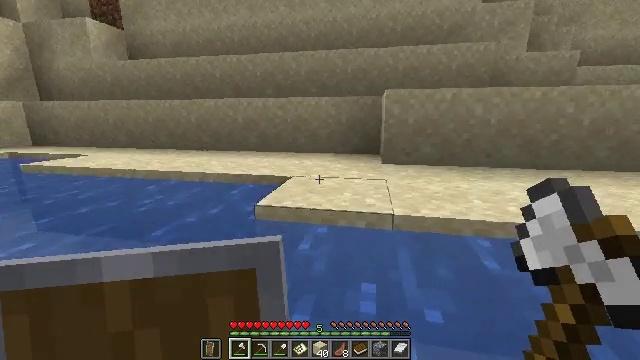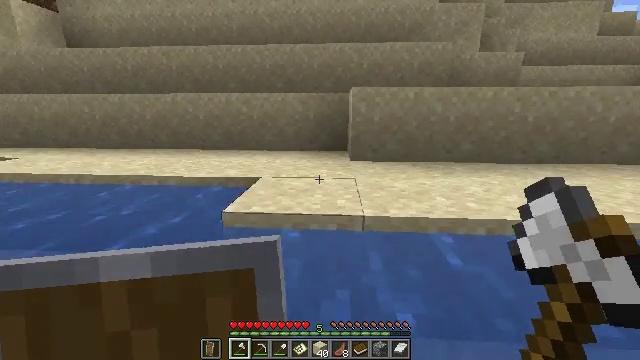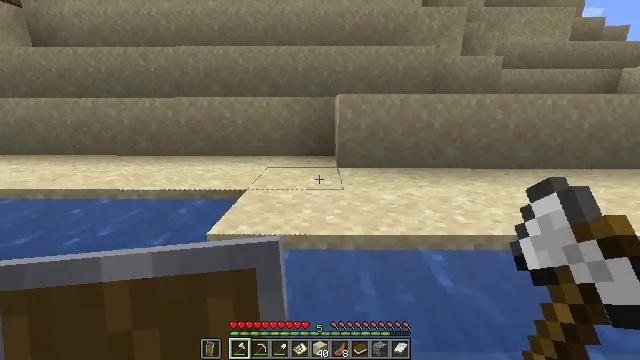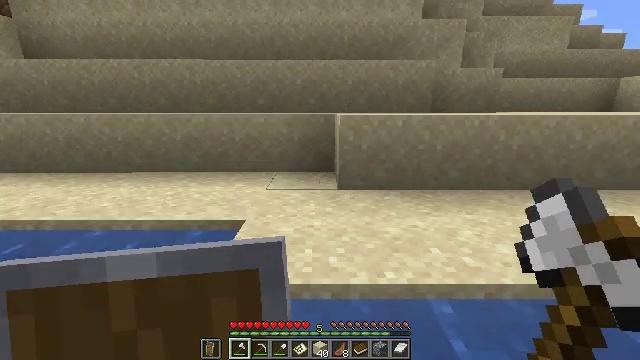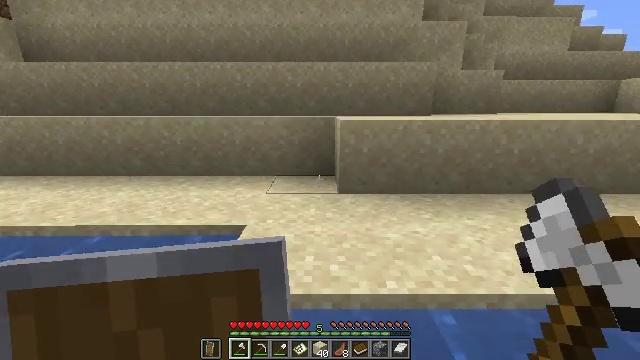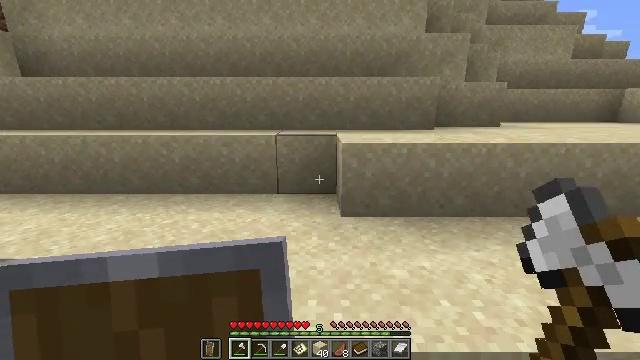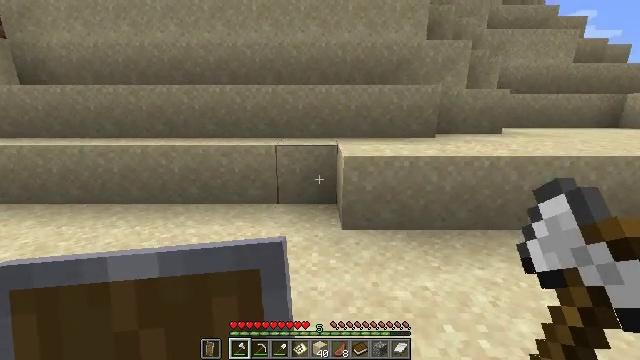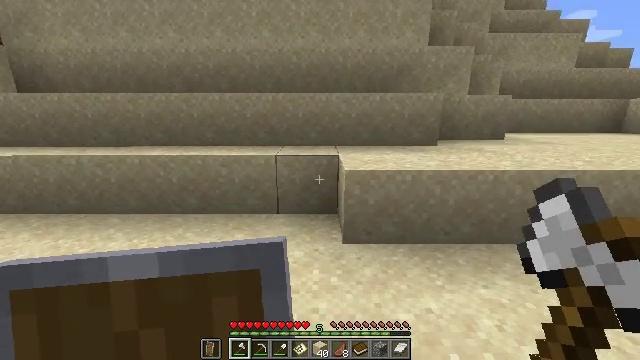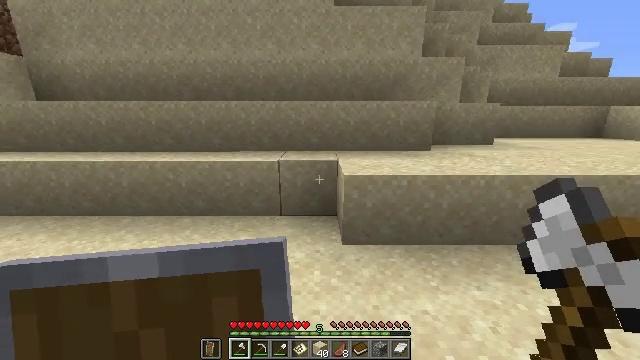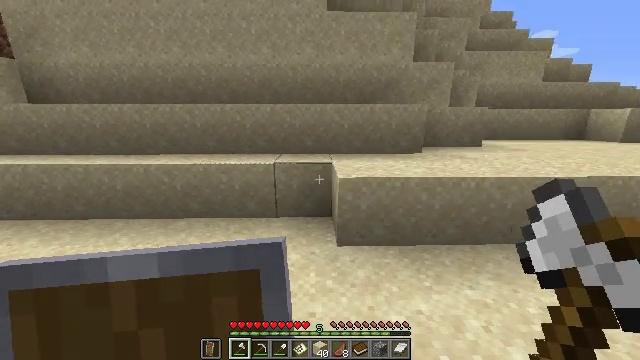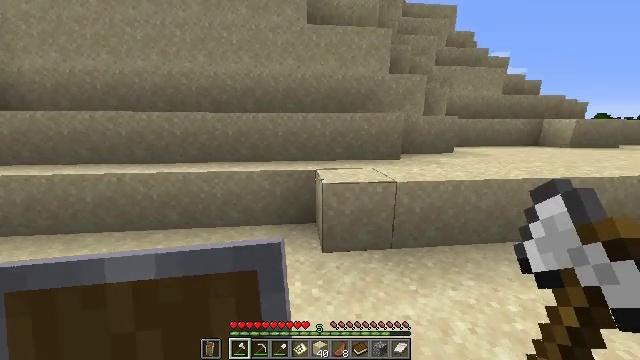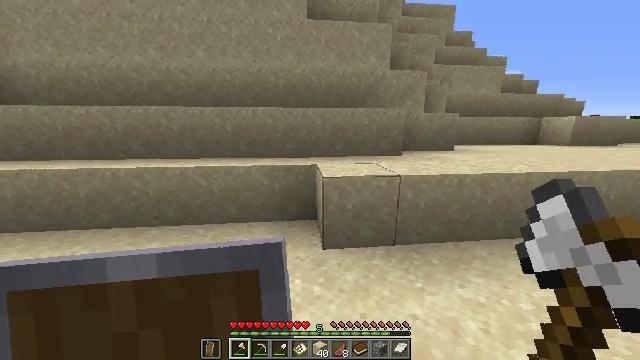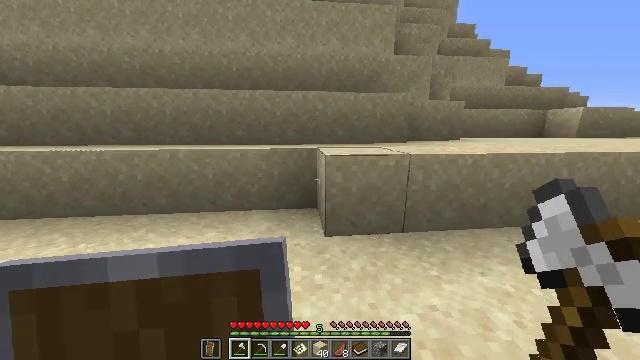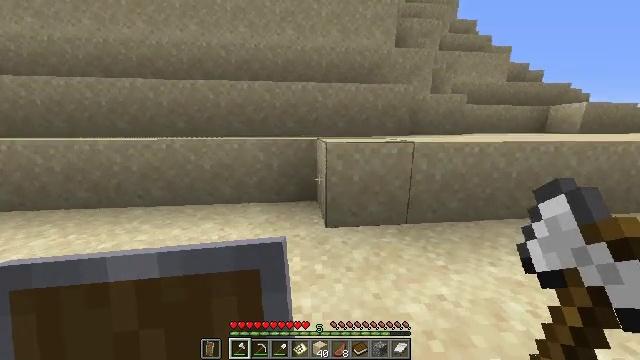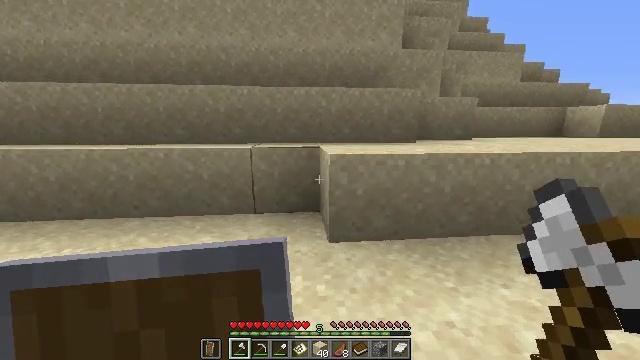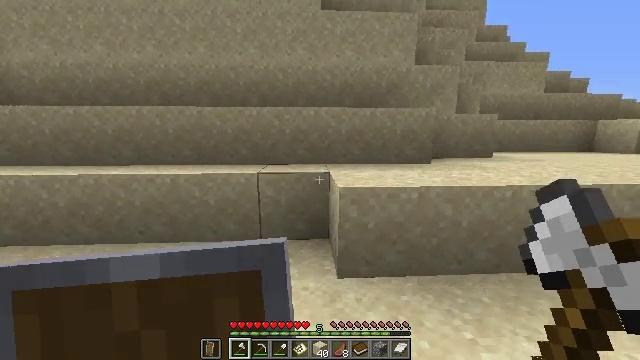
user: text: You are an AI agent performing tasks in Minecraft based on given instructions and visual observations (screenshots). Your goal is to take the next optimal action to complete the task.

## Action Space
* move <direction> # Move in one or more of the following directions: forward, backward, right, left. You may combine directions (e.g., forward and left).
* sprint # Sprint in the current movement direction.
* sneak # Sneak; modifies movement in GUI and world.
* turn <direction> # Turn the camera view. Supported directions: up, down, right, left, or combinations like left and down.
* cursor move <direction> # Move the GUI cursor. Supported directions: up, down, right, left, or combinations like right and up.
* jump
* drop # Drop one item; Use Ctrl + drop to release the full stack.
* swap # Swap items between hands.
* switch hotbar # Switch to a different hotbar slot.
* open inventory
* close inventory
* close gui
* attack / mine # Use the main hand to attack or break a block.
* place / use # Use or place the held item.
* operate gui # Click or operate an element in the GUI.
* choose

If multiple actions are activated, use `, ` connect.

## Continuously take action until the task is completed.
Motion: motion action
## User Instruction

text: Remove a filled map from the inventory.
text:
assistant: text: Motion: move forward, sprint, turn right and down, jump
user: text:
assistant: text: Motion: move forward, sprint, turn right, jump
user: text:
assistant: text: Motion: move forward, sprint, jump
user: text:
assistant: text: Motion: move forward, sprint, jump
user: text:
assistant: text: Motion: move forward, sprint, jump
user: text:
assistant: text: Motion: move forward, sprint, jump
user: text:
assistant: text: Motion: move forward, sprint, jump
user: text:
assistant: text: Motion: move forward, sprint, jump
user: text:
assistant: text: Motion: move forward, sprint, turn right, jump
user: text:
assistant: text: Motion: move forward, sprint, turn right and up, jump
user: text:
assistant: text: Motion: move forward, sprint, jump
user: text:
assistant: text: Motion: move forward, sprint, jump
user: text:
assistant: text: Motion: move forward, sprint, jump
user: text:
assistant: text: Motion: move forward, sprint, jump
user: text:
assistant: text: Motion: move forward, sprint, turn left and up, jump
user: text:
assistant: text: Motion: move forward, sprint, turn left and up, jump
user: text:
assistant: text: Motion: move forward, sprint, turn left and up, jump
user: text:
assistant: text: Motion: move forward, sprint, turn left, jump
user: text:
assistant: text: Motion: move forward and move right, sprint, turn left, jump
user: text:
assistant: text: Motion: move forward and move right, sprint, turn left, jump
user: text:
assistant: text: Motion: move forward and move right, sprint, turn left, jump
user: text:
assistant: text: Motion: move forward and move right, sprint, turn left, jump
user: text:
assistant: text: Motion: move forward and move right, sprint, turn left, jump
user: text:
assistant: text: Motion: move forward and move right, sprint, turn left, jump
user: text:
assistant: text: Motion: move forward, sprint, turn left, jump
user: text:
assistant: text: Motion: move forward, sprint, turn left
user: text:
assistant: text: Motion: move forward, sprint, turn left
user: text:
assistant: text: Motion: move forward, sprint
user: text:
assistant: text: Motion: move forward, sprint
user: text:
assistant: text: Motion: move forward, sprint